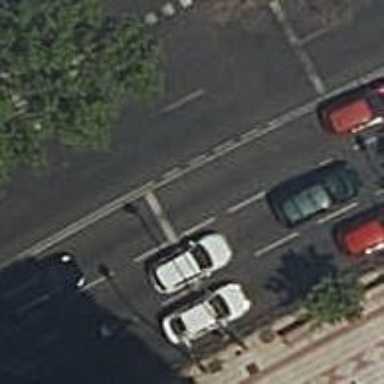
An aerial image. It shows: Road with traffic signals.